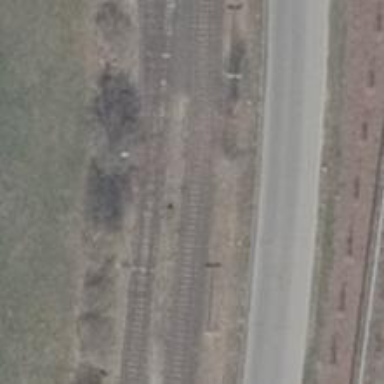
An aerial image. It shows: Railway switch.